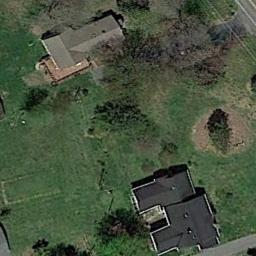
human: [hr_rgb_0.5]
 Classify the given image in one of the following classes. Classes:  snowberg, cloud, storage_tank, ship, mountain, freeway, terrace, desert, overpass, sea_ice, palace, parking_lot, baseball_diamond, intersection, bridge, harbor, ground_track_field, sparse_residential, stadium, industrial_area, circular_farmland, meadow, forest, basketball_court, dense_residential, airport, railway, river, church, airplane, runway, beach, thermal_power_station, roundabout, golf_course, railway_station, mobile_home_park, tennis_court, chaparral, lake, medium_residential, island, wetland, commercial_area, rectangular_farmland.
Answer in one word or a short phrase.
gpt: sparse_residential